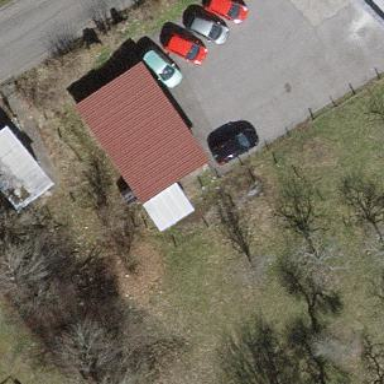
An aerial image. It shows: Garage.